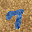
Label: 7